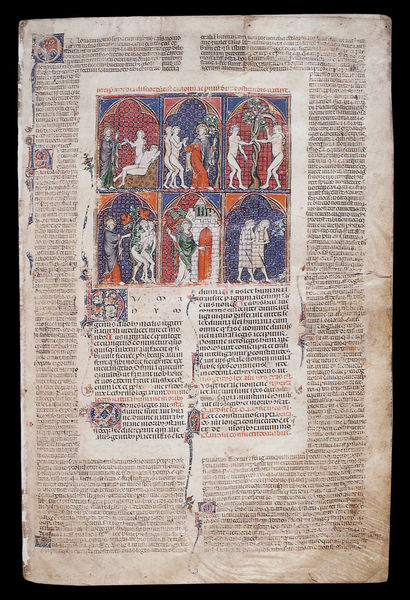
Titel: Decretum Gratiani
Institution: Cambridge, Fitzwilliam Museum
Schlagwörter: baum, blau, gott, weiß, grün, menschen, orange, schwarz, haus, rot, bibel, geschichte, rahmen, paar, turm, apfel, schrift, bilder, bogen, adam, eva, paradies, arkade, buch, druck, initialen, text, initiale, schlange, kopie, buchdruck, buchseite, pergament, sündenfall, mittelalter, mönch, heiliger, heilige, vertreibung, miniatur, handschrift, buchmalerei, schöpfung, codex, bildgeschichte, handgeschrieben, verteibung, mttelalter